Field crop: tomato
Growth stage: 1
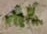
Species: portulaca